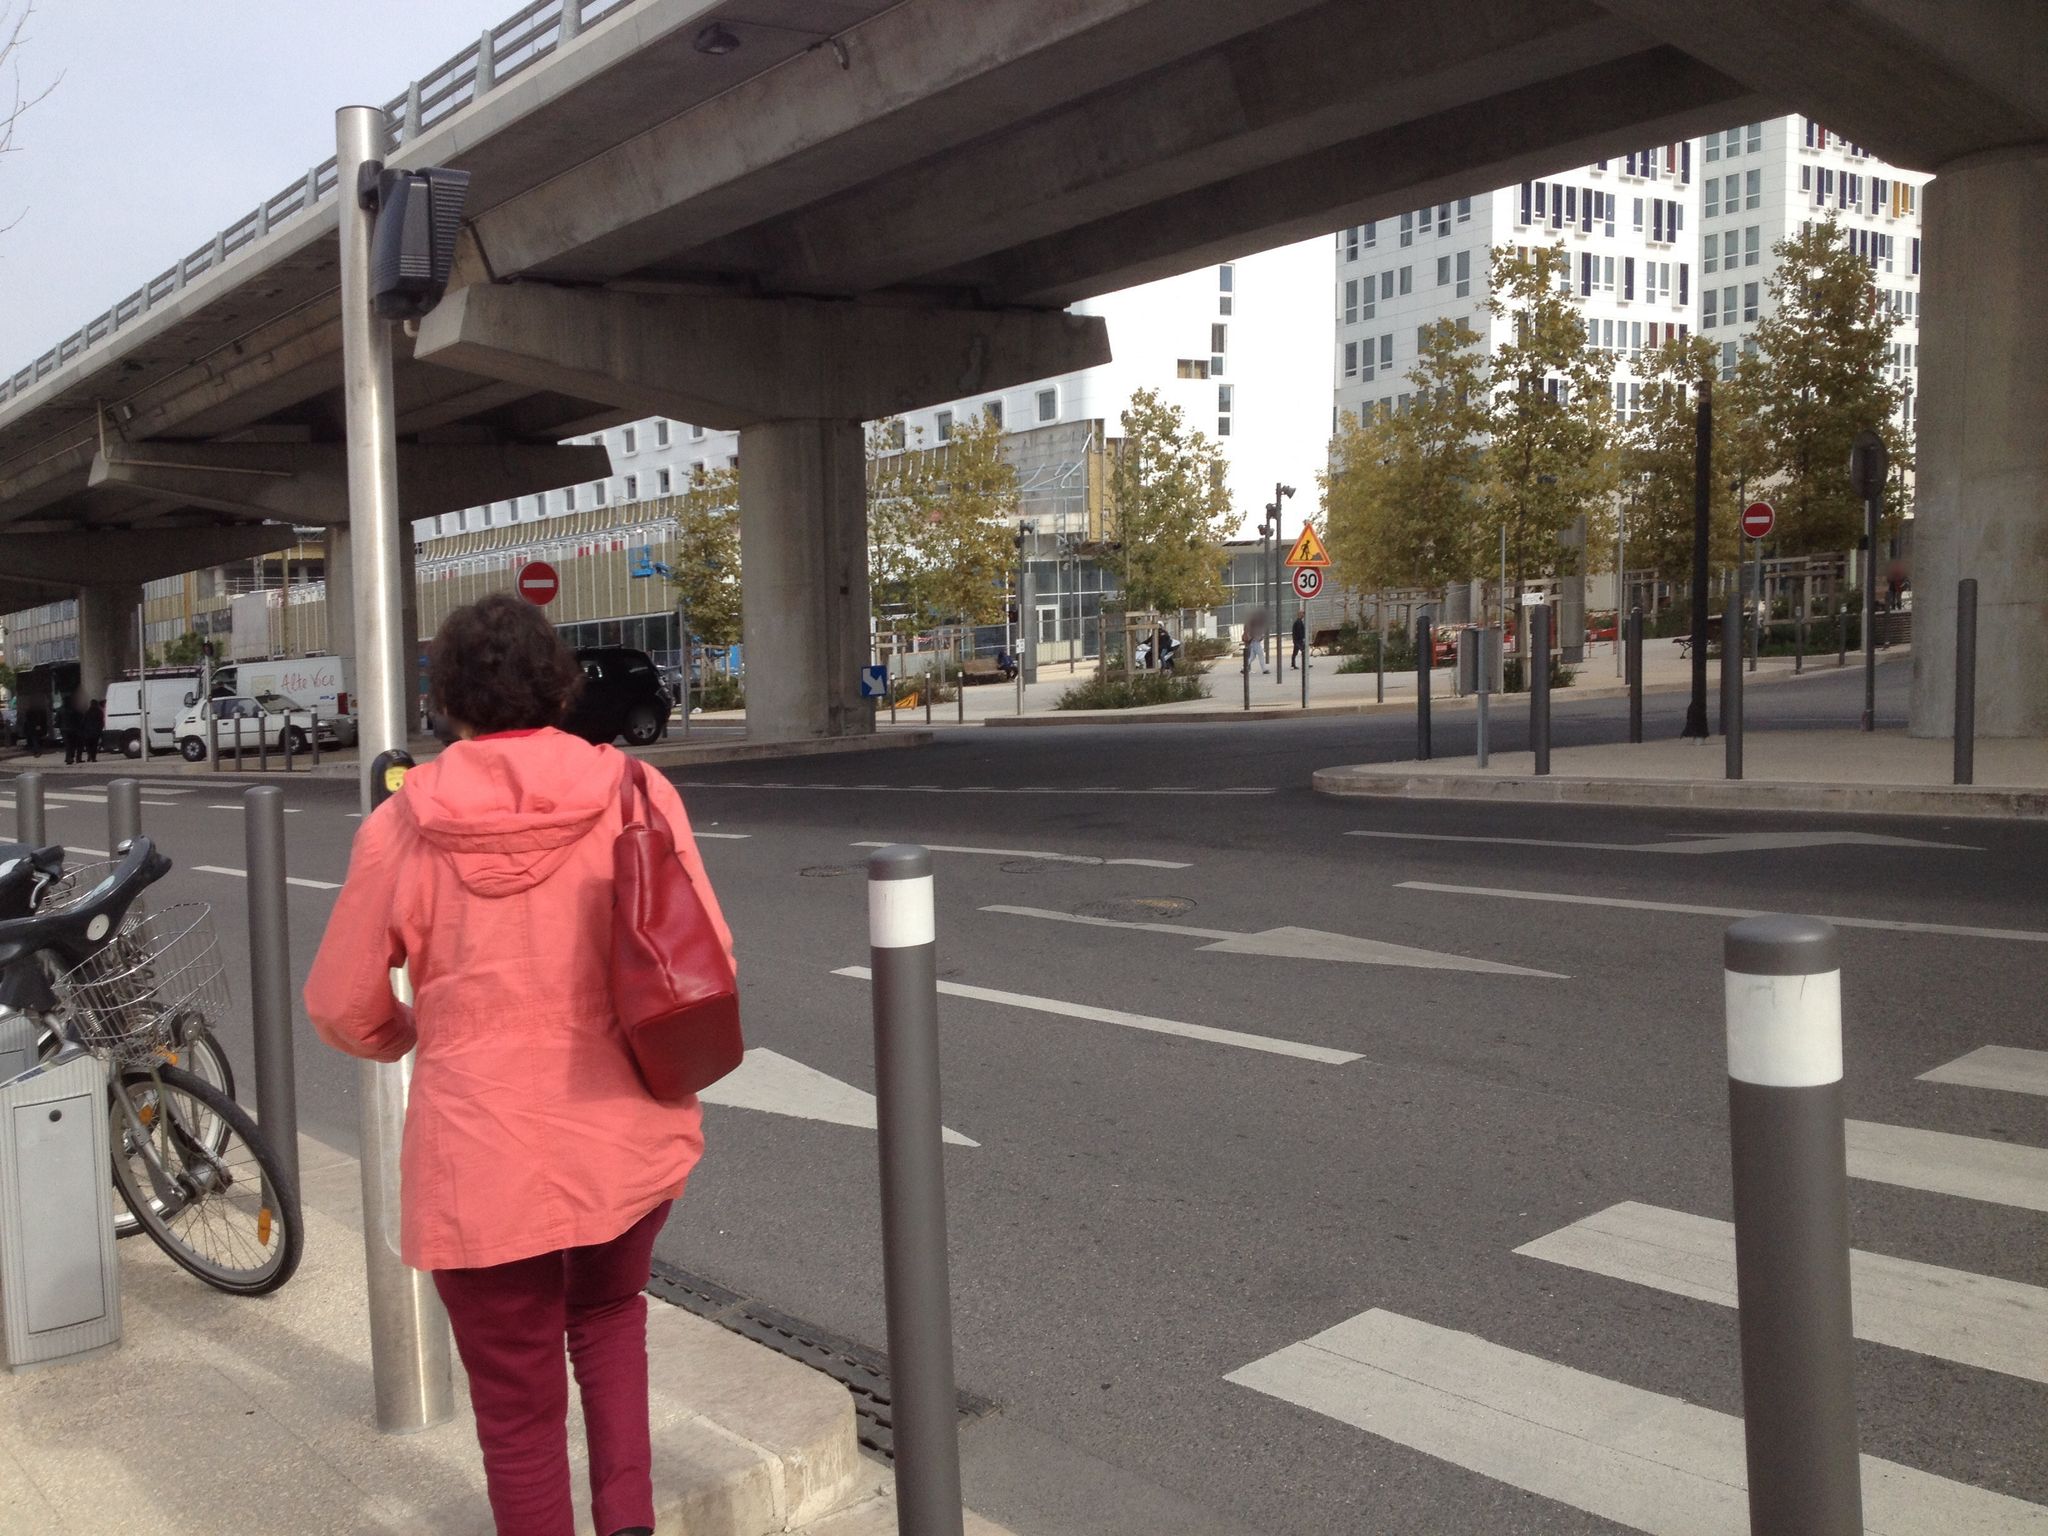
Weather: clear
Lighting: day
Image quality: good
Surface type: walking surface
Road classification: cycleway, footway, path
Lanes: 3
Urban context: urban centre
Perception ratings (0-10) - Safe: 2.16, Lively: 8.48, Beautiful: 2.81, Boring: 3.01, Depressing: 4.62, Wealthy: 4.23